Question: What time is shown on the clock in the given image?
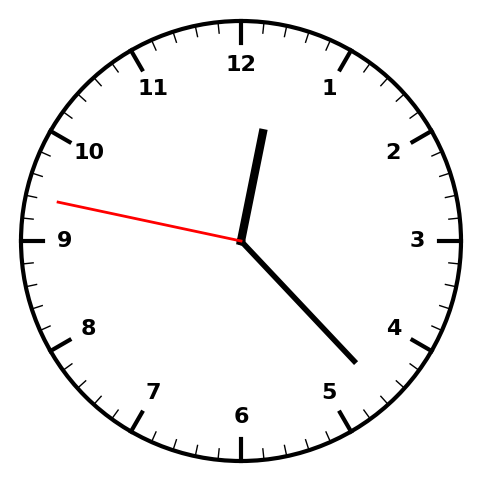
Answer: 12:22:47